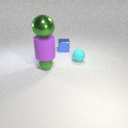
large green metal sphere above small green rubber sphere